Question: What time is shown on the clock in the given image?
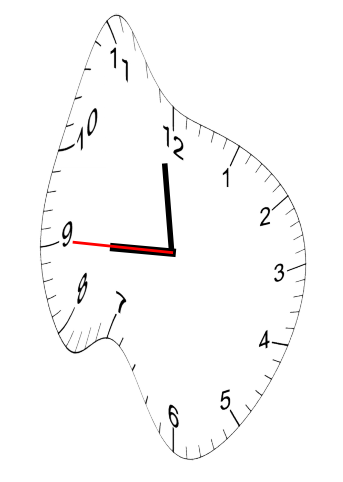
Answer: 08:58:45